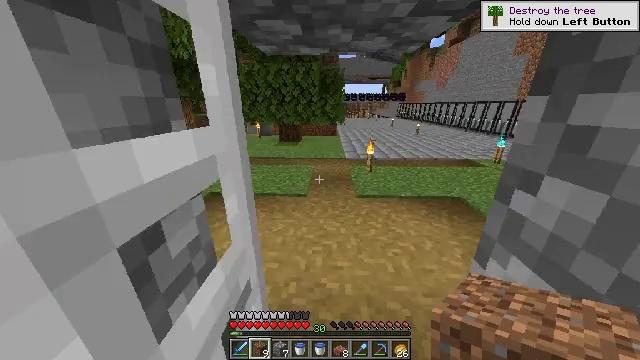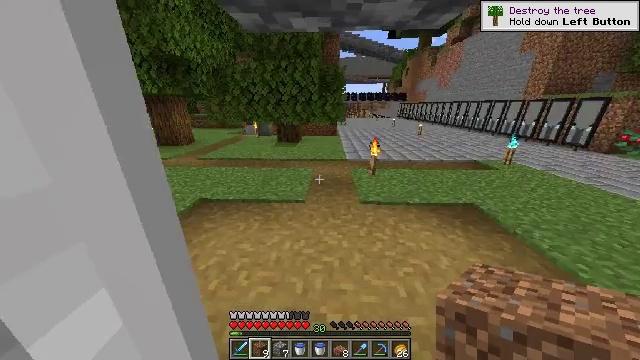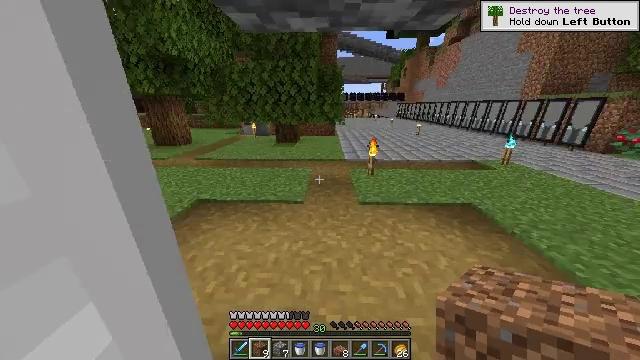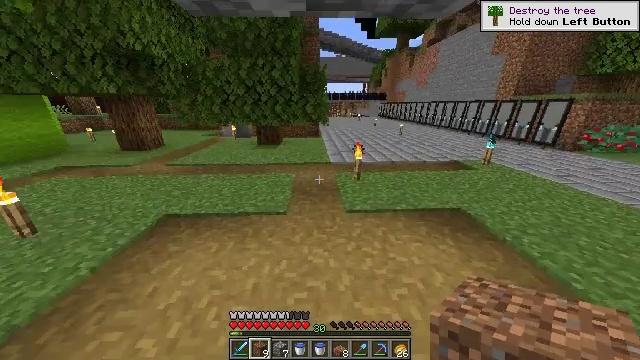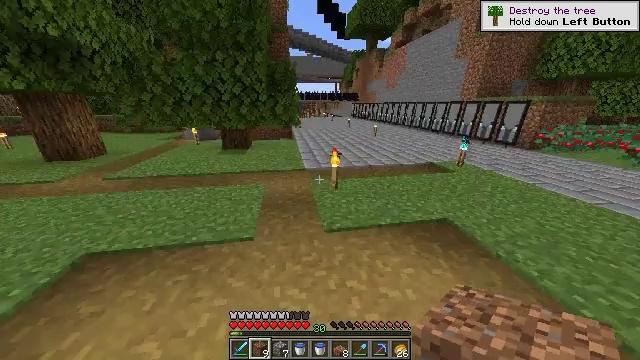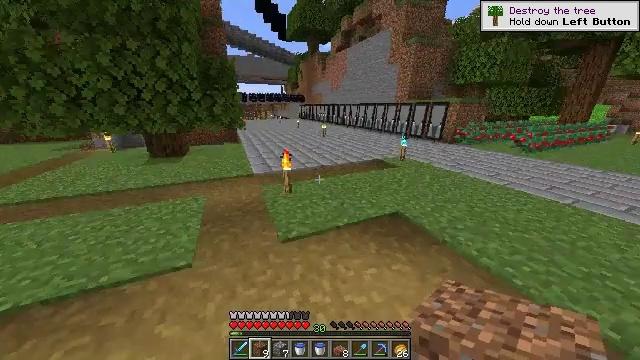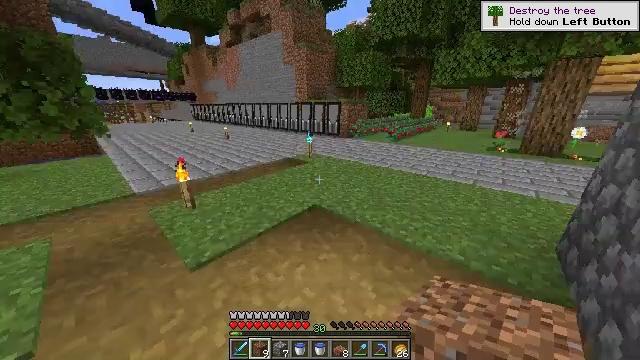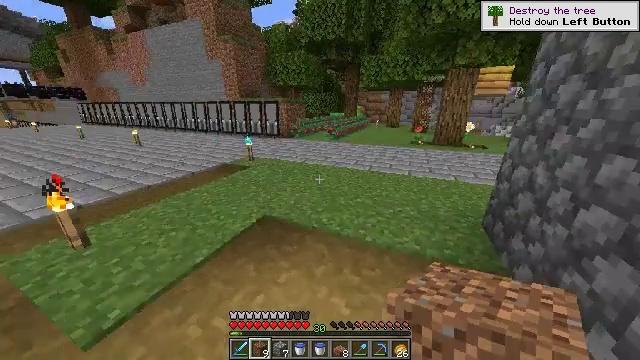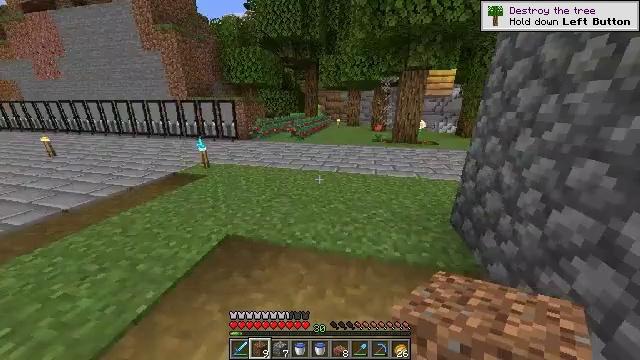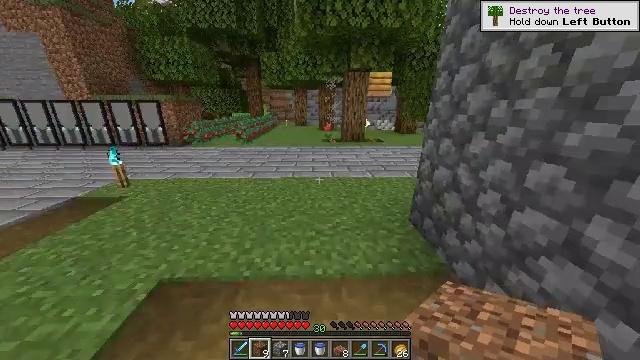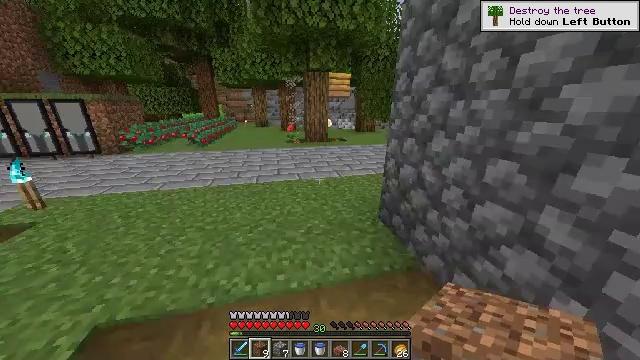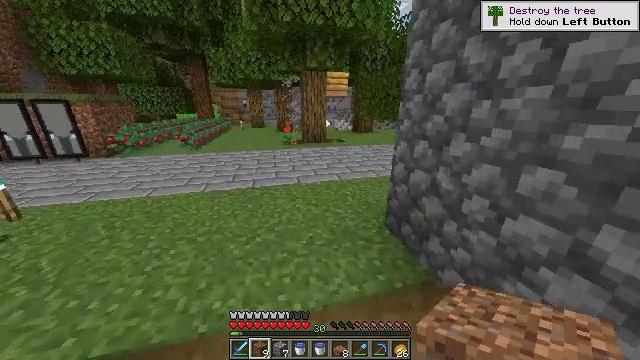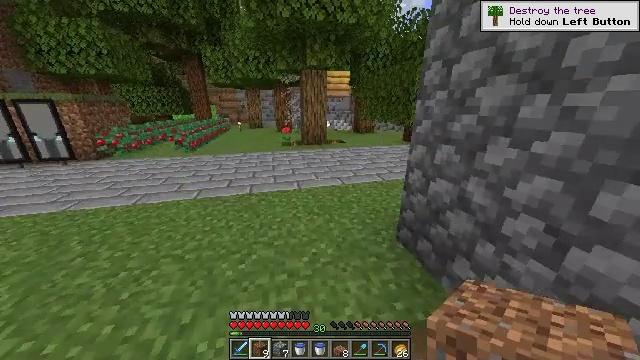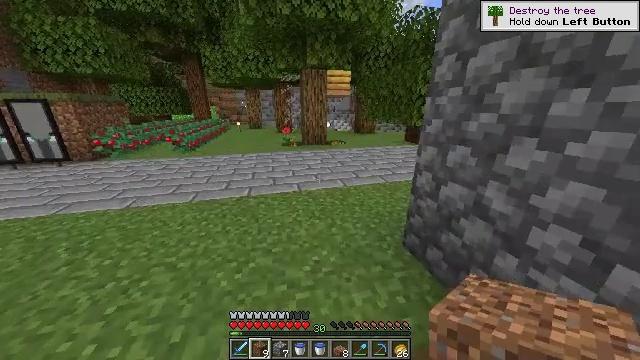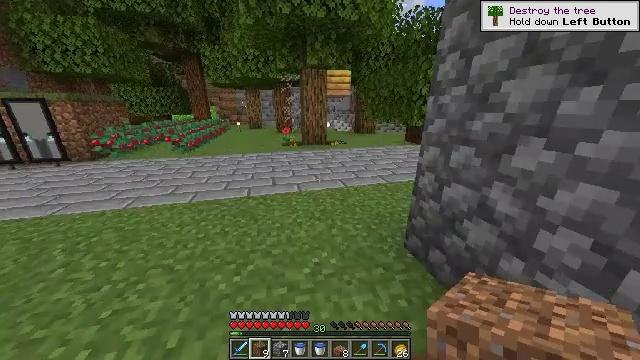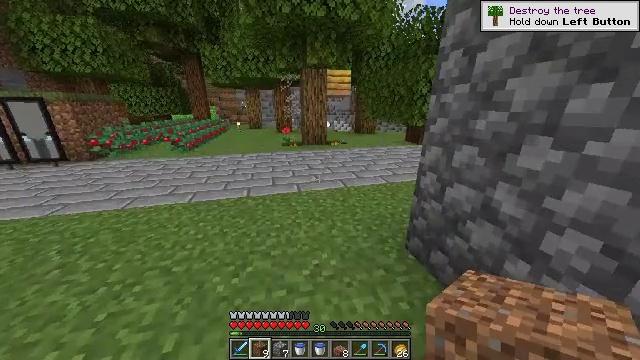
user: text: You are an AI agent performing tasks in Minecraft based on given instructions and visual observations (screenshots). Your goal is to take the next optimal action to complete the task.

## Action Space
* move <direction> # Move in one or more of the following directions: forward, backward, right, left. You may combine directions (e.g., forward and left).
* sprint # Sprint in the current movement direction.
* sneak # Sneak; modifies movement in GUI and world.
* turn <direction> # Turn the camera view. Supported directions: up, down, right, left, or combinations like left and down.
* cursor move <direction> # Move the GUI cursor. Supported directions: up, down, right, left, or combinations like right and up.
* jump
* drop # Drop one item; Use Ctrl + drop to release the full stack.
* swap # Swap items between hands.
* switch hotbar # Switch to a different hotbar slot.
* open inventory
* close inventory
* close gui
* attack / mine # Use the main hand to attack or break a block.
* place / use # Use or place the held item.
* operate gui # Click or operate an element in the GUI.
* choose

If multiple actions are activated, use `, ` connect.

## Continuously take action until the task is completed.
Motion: motion action
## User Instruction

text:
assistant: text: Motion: move forward
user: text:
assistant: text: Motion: move forward
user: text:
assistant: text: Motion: move forward, turn right
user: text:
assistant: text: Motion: move forward, turn right
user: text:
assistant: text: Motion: move forward, turn right
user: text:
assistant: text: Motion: move forward, turn right
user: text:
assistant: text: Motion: move forward, turn right
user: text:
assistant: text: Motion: move forward, turn right
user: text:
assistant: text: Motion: move forward, turn right
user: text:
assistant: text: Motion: move forward, turn right
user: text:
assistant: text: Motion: move forward, turn right
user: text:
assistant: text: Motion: no_op
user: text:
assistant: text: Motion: no_op
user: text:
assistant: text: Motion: no_op
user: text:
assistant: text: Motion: no_op
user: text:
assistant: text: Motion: no_op
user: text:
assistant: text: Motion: move forward
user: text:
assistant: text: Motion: move forward, turn right
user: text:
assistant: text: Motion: no_op
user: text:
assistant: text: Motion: move forward
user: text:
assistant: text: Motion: move forward
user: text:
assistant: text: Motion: move forward, turn right
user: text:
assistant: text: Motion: move forward, turn right
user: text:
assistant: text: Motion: move forward, turn right and up
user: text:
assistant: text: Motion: move forward, turn right
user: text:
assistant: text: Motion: move forward, turn right
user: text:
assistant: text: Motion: move forward, turn right
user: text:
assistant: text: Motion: move forward, turn right
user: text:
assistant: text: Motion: move forward, turn right
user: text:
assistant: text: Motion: move forward